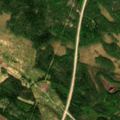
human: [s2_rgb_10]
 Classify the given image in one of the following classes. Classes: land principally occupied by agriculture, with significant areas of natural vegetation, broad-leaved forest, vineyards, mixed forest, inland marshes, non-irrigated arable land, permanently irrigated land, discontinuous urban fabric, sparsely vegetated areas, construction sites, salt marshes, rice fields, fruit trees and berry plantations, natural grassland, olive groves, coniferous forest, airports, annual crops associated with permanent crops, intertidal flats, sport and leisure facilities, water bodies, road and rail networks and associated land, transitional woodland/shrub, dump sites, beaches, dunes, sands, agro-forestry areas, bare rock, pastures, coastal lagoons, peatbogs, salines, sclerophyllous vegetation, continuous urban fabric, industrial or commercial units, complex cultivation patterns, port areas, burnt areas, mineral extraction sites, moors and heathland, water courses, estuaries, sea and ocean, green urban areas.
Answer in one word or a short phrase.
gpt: non-irrigated arable land, coniferous forest, mixed forest, transitional woodland/shrub